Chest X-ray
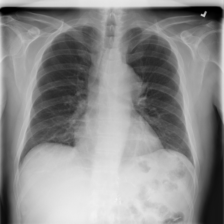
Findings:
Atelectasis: negative
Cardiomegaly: negative
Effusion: negative
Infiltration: positive
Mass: positive
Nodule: positive
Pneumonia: negative
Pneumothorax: negative
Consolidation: negative
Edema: negative
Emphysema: negative
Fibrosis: negative
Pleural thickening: negative
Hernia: negative